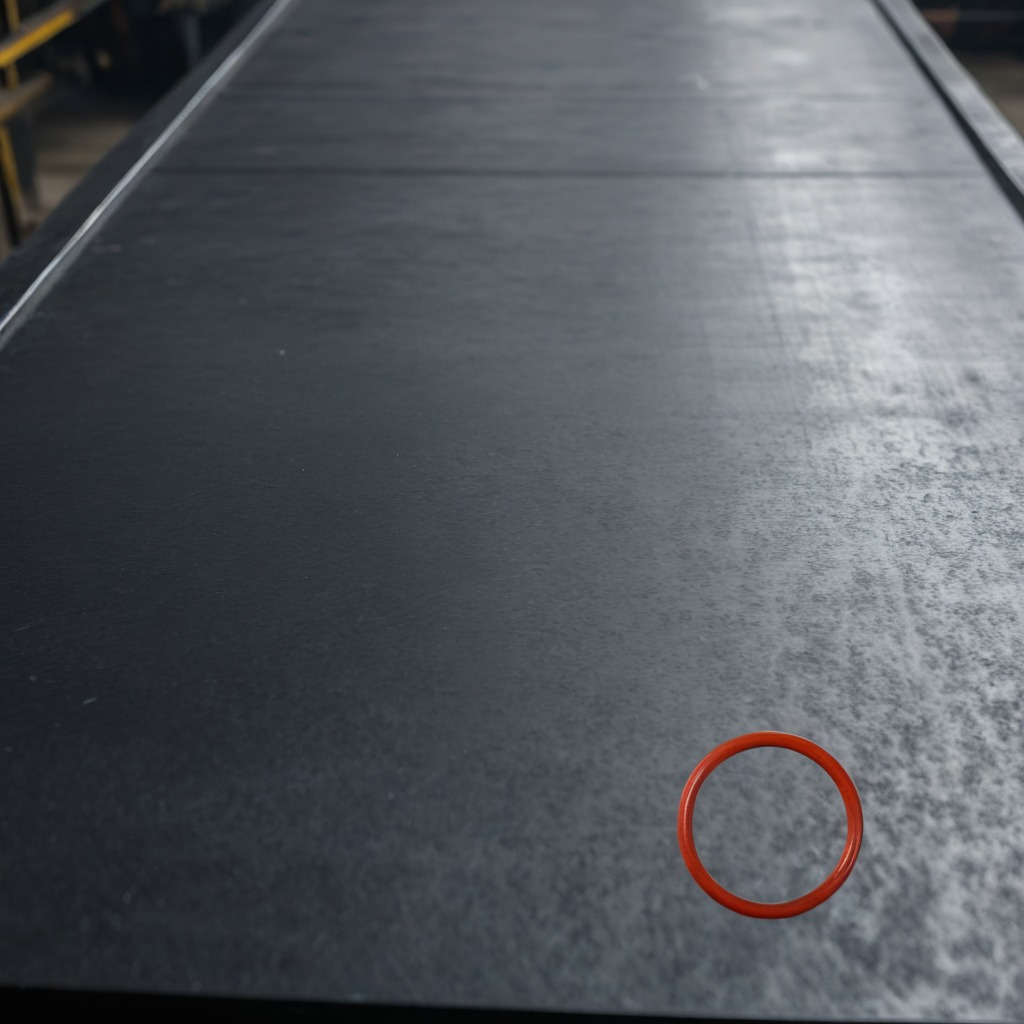
A rubber O-ring is lying on a cold steel table in a mining workshop.